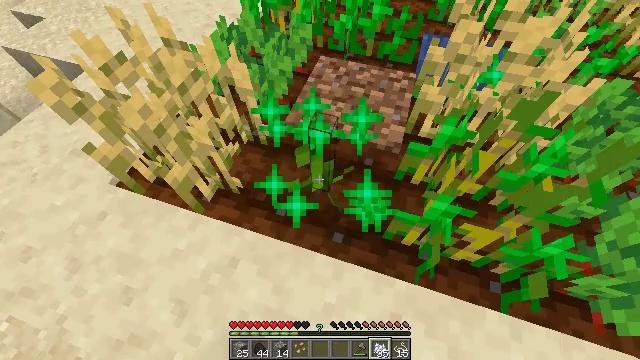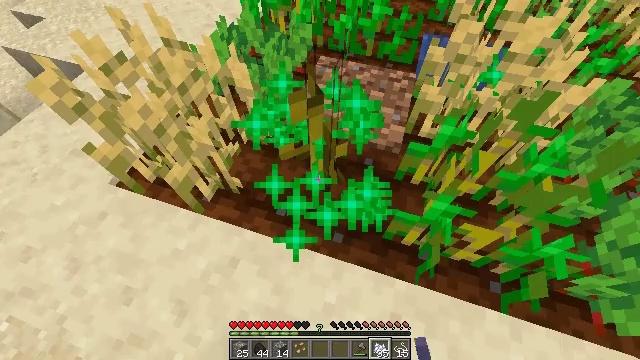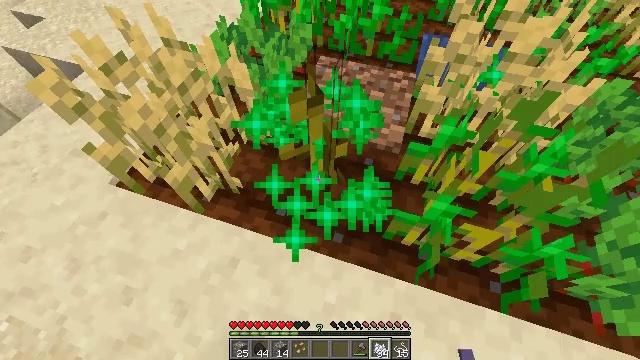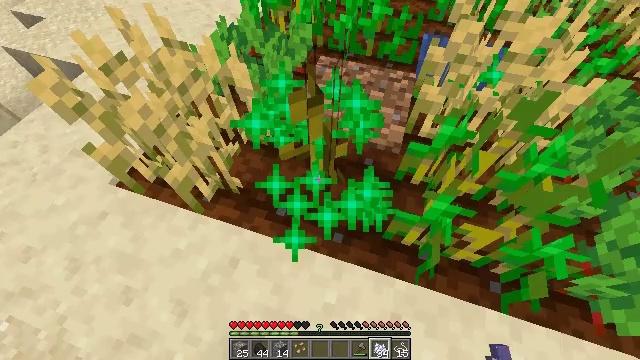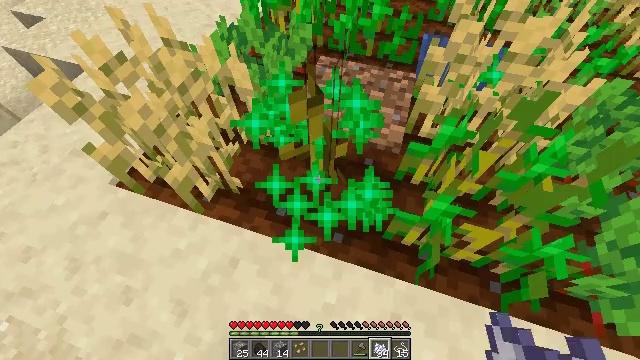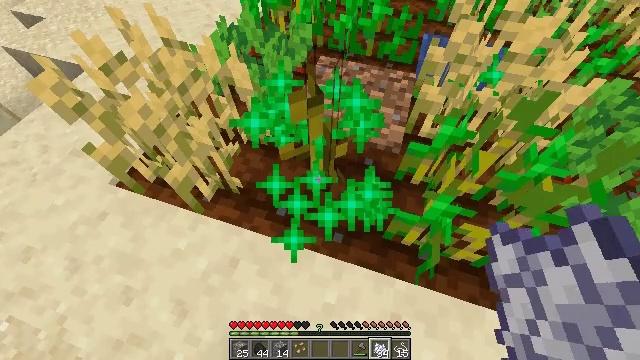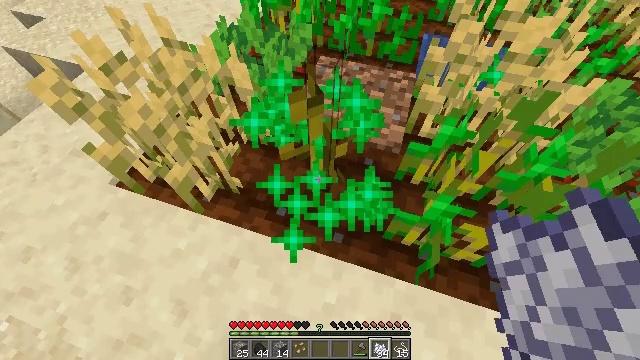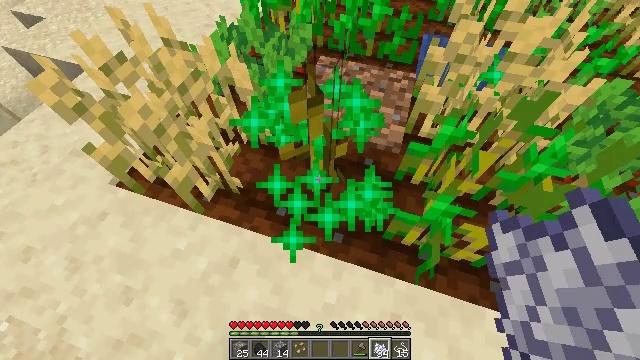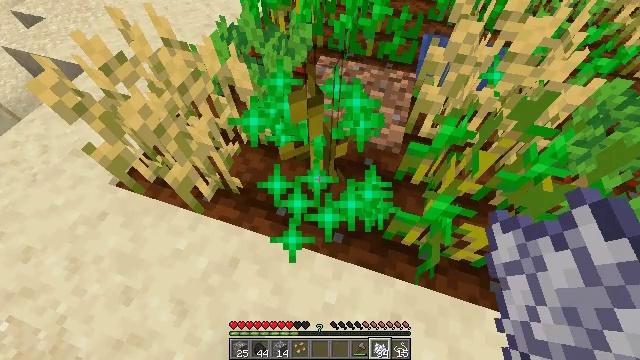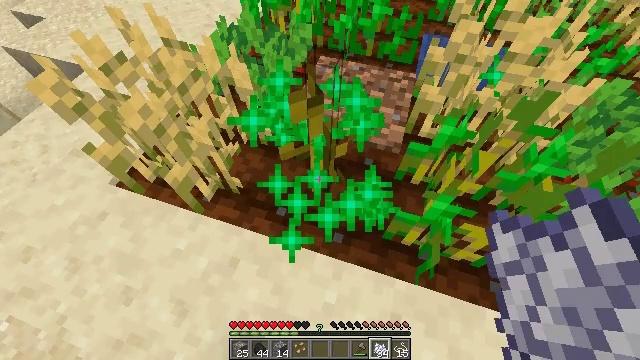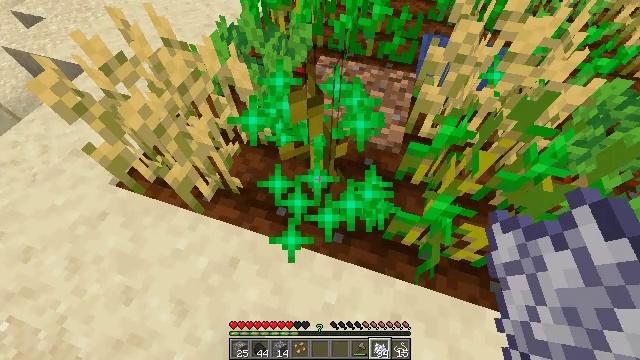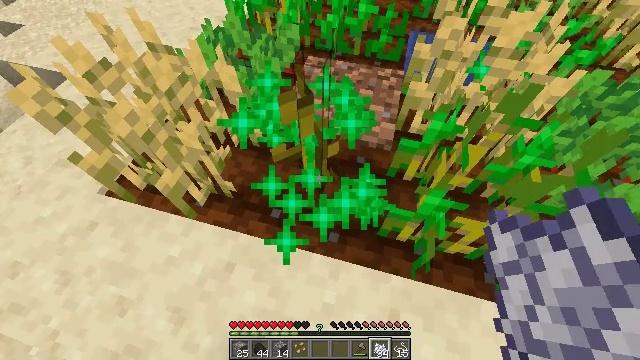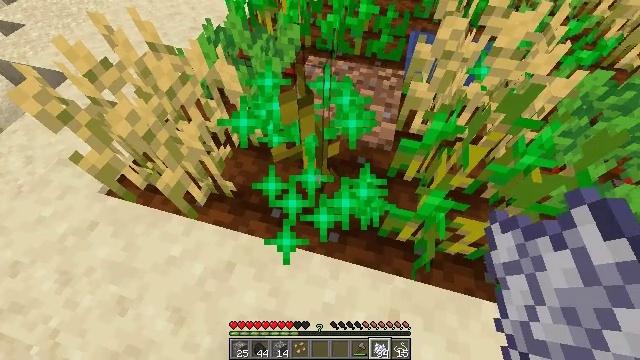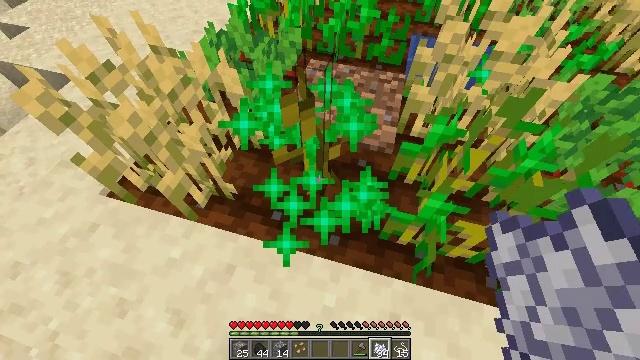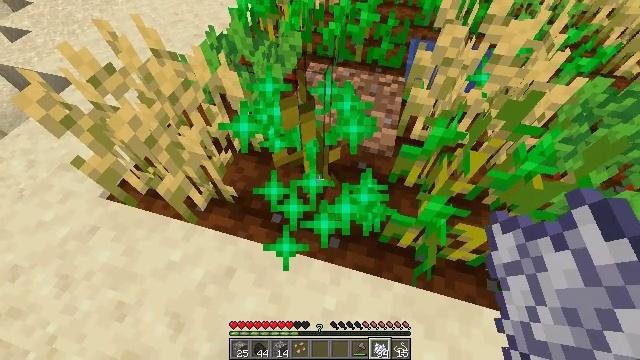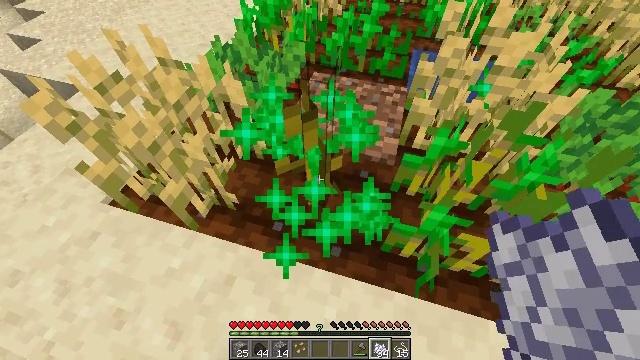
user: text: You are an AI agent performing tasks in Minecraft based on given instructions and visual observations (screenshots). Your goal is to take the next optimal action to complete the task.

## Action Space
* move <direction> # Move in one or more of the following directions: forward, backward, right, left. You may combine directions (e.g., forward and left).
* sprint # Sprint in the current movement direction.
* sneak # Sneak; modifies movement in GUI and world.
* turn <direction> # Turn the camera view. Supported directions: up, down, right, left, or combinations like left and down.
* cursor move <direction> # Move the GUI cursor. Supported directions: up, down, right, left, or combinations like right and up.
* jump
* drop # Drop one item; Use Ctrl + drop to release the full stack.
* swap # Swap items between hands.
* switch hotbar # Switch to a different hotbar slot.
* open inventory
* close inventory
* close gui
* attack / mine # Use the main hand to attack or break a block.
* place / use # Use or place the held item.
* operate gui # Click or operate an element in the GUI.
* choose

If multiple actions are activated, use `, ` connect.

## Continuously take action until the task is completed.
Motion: motion action
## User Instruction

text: Collect the melon stem for seeds.
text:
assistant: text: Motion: use / place
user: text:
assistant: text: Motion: use / place
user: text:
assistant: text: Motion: no_op
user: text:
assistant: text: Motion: no_op
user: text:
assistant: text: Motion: use / place
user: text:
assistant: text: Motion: use / place
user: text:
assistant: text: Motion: use / place
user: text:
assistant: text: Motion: no_op
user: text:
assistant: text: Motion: use / place
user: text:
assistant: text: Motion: use / place
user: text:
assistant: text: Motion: turn right
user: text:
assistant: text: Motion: no_op
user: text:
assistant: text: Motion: no_op
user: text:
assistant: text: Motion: no_op
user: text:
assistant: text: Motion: turn up
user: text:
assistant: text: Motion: use / place
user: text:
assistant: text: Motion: turn left, use / place
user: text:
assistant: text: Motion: use / place
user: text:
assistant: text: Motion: turn right, use / place
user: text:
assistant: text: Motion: no_op
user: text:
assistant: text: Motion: use / place
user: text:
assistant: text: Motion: use / place
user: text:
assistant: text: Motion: use / place
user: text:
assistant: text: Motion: use / place
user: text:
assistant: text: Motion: no_op
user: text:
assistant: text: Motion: use / place
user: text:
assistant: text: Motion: use / place
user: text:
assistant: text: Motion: use / place
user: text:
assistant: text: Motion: no_op
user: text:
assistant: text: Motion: no_op